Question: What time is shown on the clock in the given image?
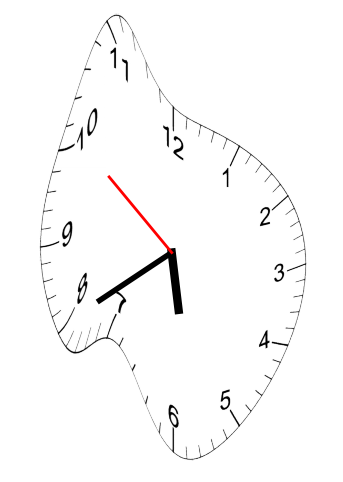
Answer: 05:39:51